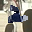
Label: 2